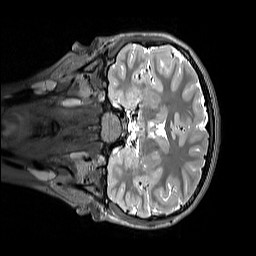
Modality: T2w
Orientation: coronal
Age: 11
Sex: female
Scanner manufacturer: siemens
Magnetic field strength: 3 T
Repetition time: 3.2 s
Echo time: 0.408 s